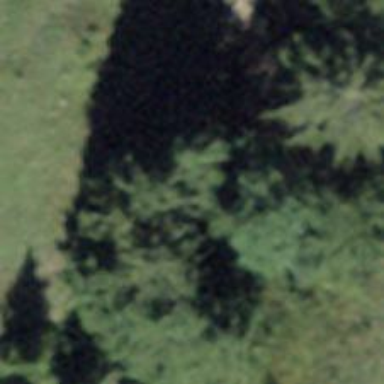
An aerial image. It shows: Row of trees in natural setting.